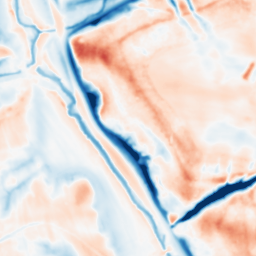
Category: multiscale
Decomposition family: dog
Decomposition parameters: sigma_low: 1
sigma_high: 10
Upsampling method: sinc_blackman
Upsampling parameters: scale: 2
kernel_size: 8
Upsampling scale: 2